Question: I have a table of 55000 rows, which looks like that (left table):

(the code to generate sample data is below)
Now I need to convert every row of this table to 6 rows, each containing one letter of "hexamer" (right table on the picture) with some calculations:
'''
# input for the function is one row of source table, output is 6 rows
splithexamer <- function(x){
dir <- x$dir # strand direction: +1 or -1
pos <- x$pos # hexamer position
out <- x[0,] # template of output
hexamer <- as.character(x$hexamer)
for (i in 1:nchar(hexamer)) {
letter <- substr(hexamer, i, i)
if (dir==1) {newpos <- pos+i-1;}
else {newpos <- pos+6-i;}
y <- x
y$pos <- newpos
y$letter <- letter
out <- rbind(out,y)
}
return(out);
}
# Sample data generation:
set.seed(123)
size <- 55000
letters <- c("G","A","T","C")
df<-data.frame(
HSid=paste0("Hs.", 1:size),
hexamer=replicate(n=size, paste0(sample(letters,6,replace=T), collapse="")),
chr=sample(c(1:23,"X","Y"),size,replace=T),
pos=sample(1:99999,size,replace=T),
dir=sample(c(1,-1),size,replace=T)
)
'''
Now I would like to get some advices what would be the most efficient way to apply my function to every row. So far I tried the following:
'''
# Variant 1: for() with rbind
tmp <- data.frame()
for (i in 1:nrow(df)){
tmp<-rbind(tmp,splithexamer(df[i,]));
}
# Variant 2: for() with direct writing to file
for (i in 1:nrow(df)){
write.table(splithexamer(df[i,]),file="d:/test.txt",append=TRUE,quote=FALSE,col.names=FALSE)
}
# Variant 3: ddply
tmp<-ddply(df, .(HSid), .fun=splithexamer)
# Variant 4: apply - I don't know correct syntax
tmp<-apply(X=df, 1, FUN=splithexamer) # this causes an error
'''
all of the above is extremely slow, I am wondering if there's better way to solve this task...
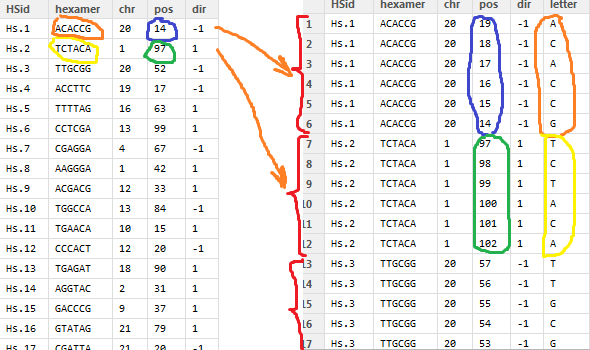
Answer: Solution using 'data.table':
'''
df$hexamer <- as.character(df$hexamer)
dt <- data.table(df)
dt[, id := seq_len(nrow(df))]
setkey(dt, "id")
dt.out <- dt[, { mod.pos <- pos:(pos+5); if(dir == -1) mod.pos <- rev(mod.pos);
list(split = unlist(strsplit(hexamer, "")),
mod.pos = mod.pos)}, by=id][dt][, id := NULL]
dt.out
# split mod.pos HSid hexamer chr pos dir
# 1: G 95982 Hs.1 GCTCCA 5 95982 1
# 2: C 95983 Hs.1 GCTCCA 5 95982 1
# 3: T 95984 Hs.1 GCTCCA 5 95982 1
# 4: C 95985 Hs.1 GCTCCA 5 95982 1
# 5: C 95986 Hs.1 GCTCCA 5 95982 1
# ---
# 329996: A 59437 Hs.55000 AATCTG 7 59436 1
# 329997: T 59438 Hs.55000 AATCTG 7 59436 1
# 329998: C 59439 Hs.55000 AATCTG 7 59436 1
# 329999: T 59440 Hs.55000 AATCTG 7 59436 1
# 330000: G 59441 Hs.55000 AATCTG 7 59436 1
'''
Explanation of the main line:
- 'by=id''id'- '{}''mod.pos''pos:(pos+6-1)''dir == -1'- 'list''split''strsplit''mod.pos'- 'data.table''id, split and mod.pos'- '[dt]''data.table's X[Y]''id''id''dt'
I'd suggest you take a look at 'data.table' first and then its . These links can be obtained by installing the package and loading it and then typing '?data.table'. I also suggest you work through the many examples in there one by one with a test data.table to understand practically the features of data.table.
Hope this helps.